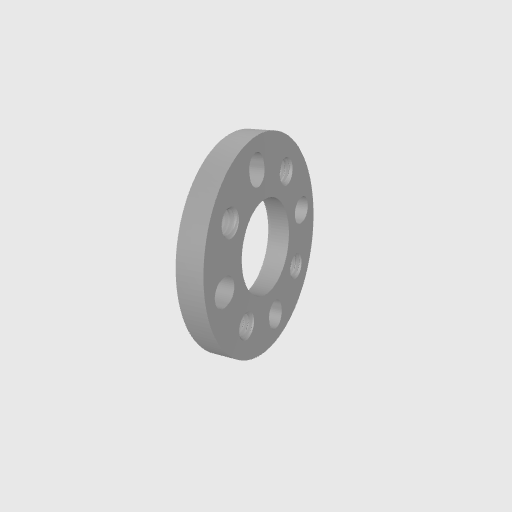
Part: CounterborePatternSpacer14